Field crop: maize
Growth stage: 2
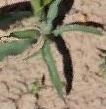
Species: maize